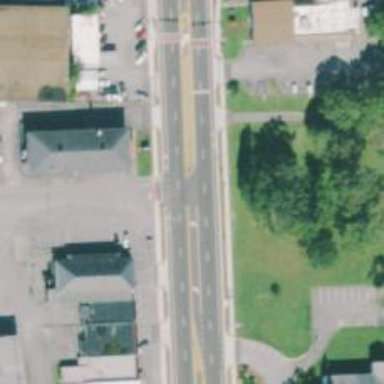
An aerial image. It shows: Secondary road with asphalt surface.